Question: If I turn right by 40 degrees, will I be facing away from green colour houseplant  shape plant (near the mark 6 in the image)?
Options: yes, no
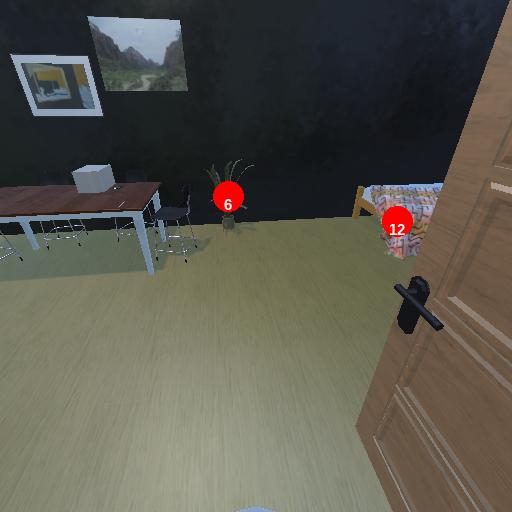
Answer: yes